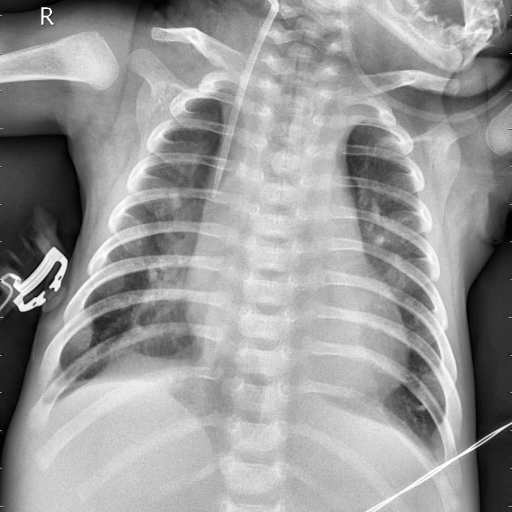
Finding: PNEUMONIA